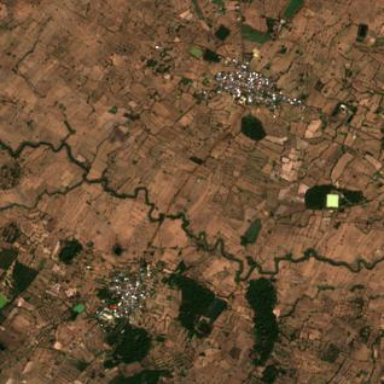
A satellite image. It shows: Farmland with rice crops producing rice.